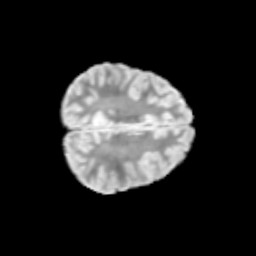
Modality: T2w
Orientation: axial
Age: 11
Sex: male
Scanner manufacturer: siemens
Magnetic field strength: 3 T
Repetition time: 3.8 s
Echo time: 0.07 s